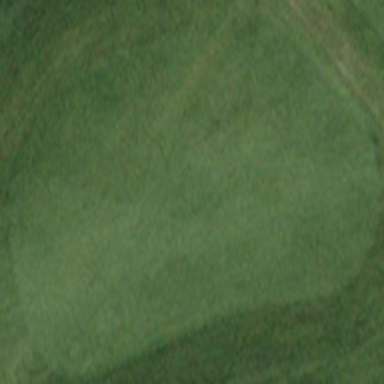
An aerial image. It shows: Golf fairway surrounded by grass.